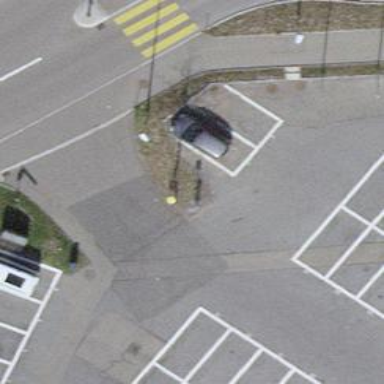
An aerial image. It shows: Post box.